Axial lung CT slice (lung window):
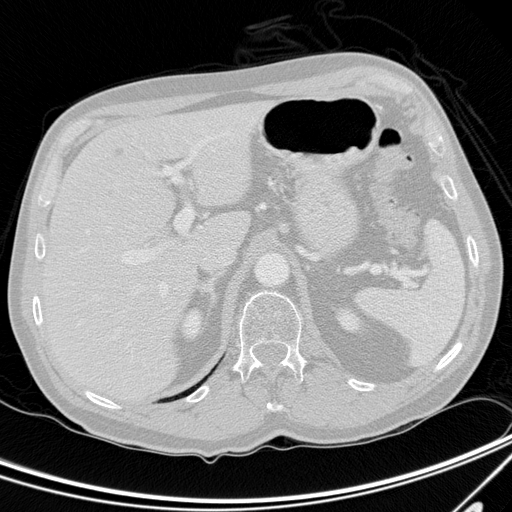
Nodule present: no